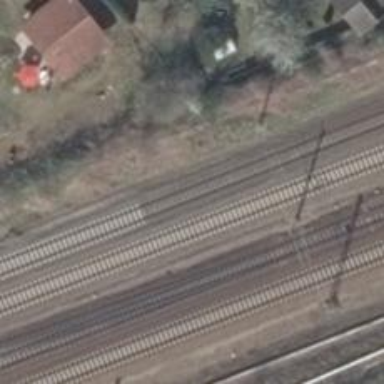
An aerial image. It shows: Signal on the railway located in the track.